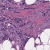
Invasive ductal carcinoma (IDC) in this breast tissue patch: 1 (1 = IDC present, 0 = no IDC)